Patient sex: M
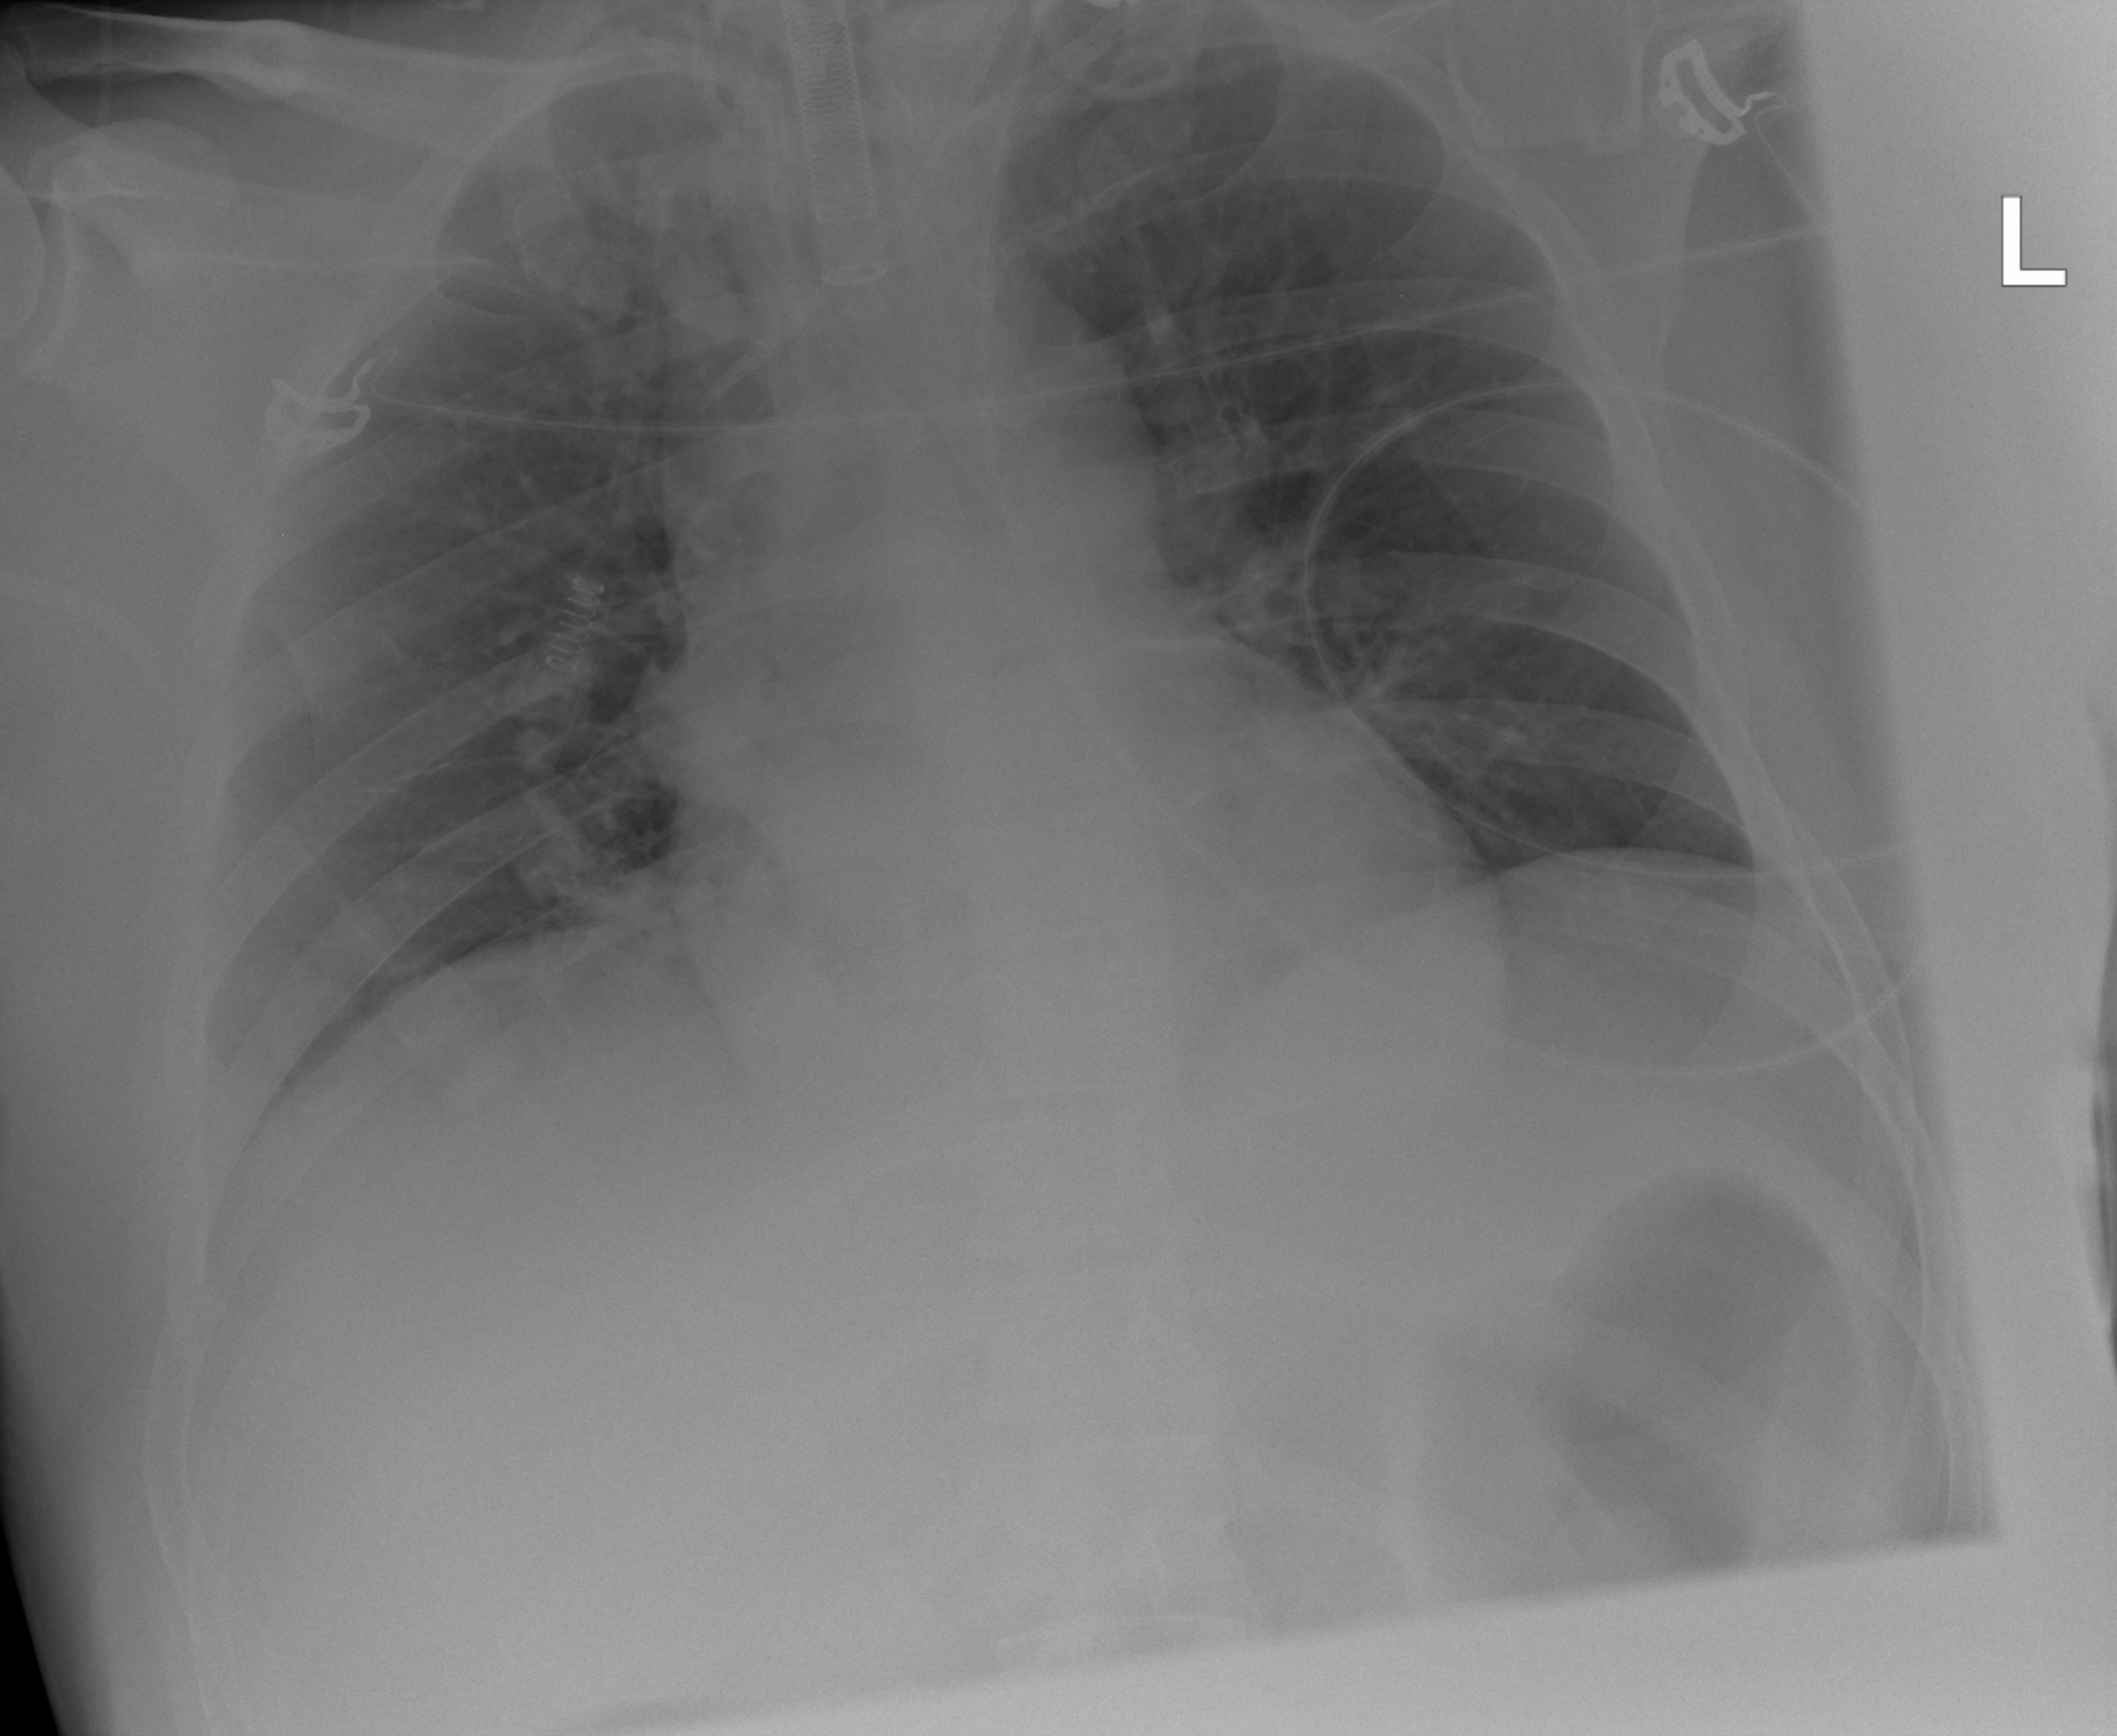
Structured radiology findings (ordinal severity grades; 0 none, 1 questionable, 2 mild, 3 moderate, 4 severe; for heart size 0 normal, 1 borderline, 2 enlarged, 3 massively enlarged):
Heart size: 0
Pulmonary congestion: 2
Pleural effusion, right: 1
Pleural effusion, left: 0
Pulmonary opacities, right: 1
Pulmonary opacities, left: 0
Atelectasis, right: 1
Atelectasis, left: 0